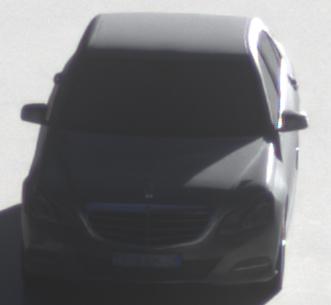
Make: Mercedes-Benz
Model: E 200
Detailed model: E-Class (212) Limousine
Model produced from: 2013/04
Model produced until: 2015/10
Doors: 4
Color: gray
Road condition: wet road
Daytime: sunrise or sunset
Contrast: medium contrast